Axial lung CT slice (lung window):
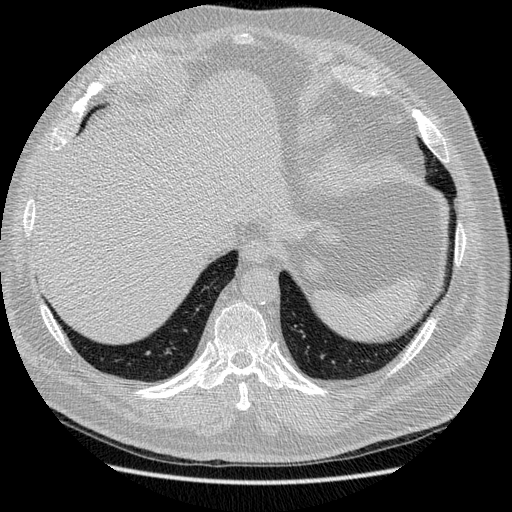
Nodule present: no